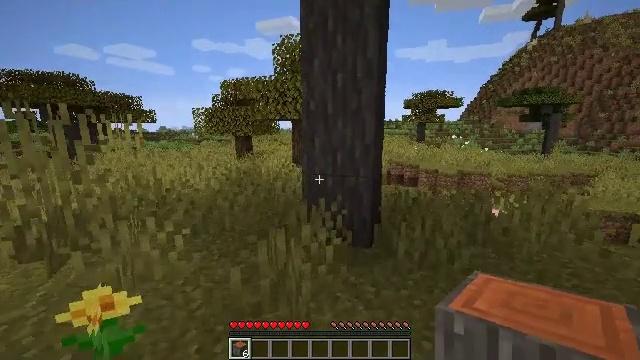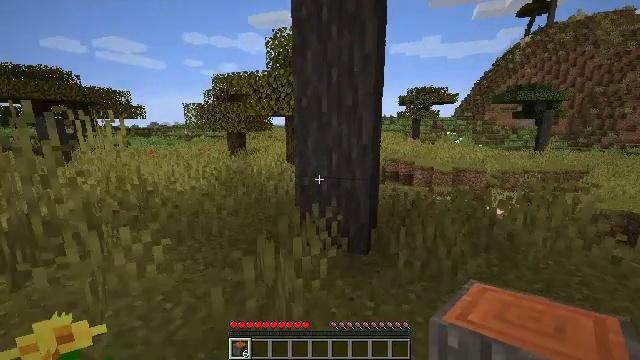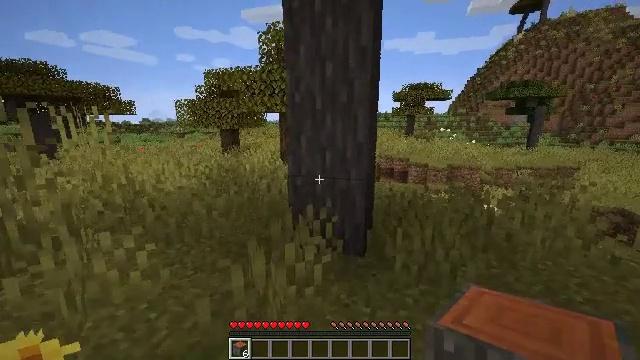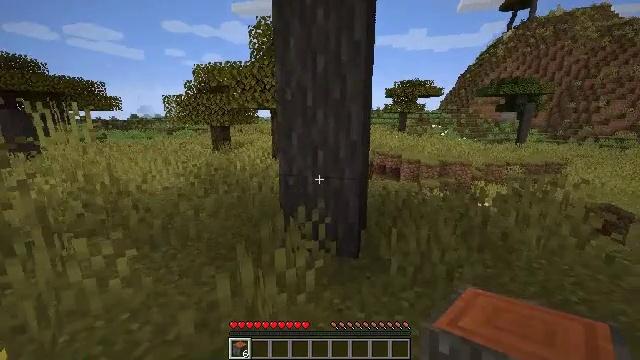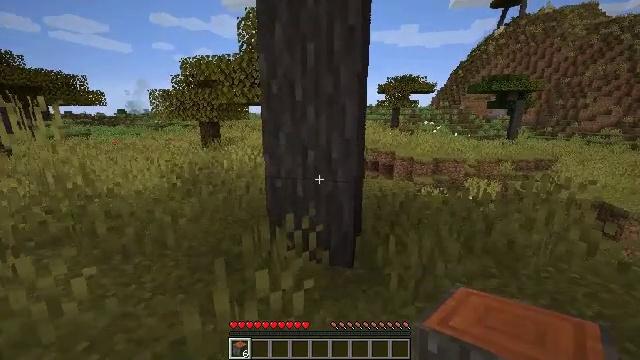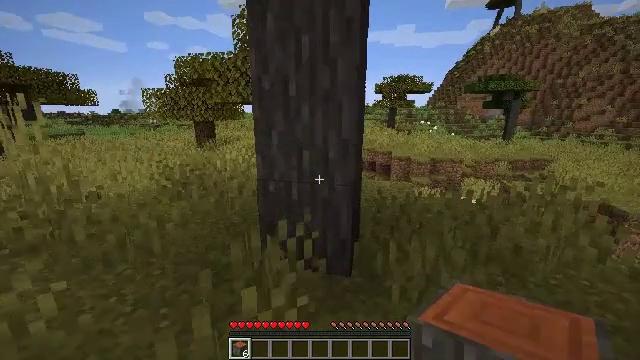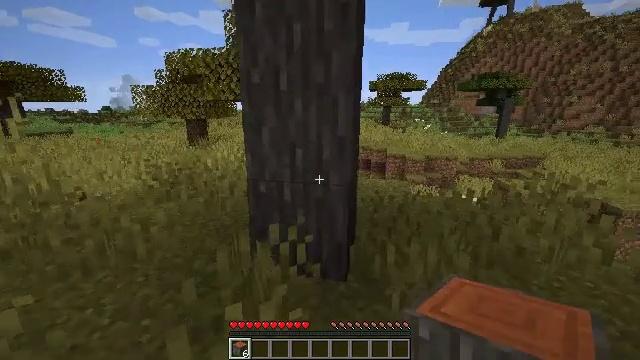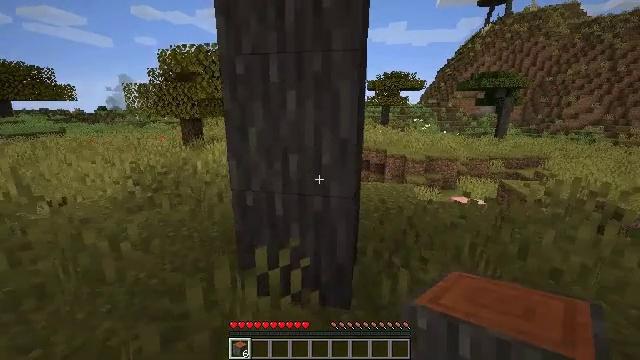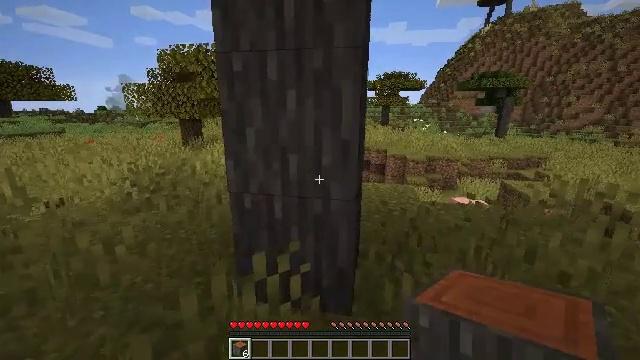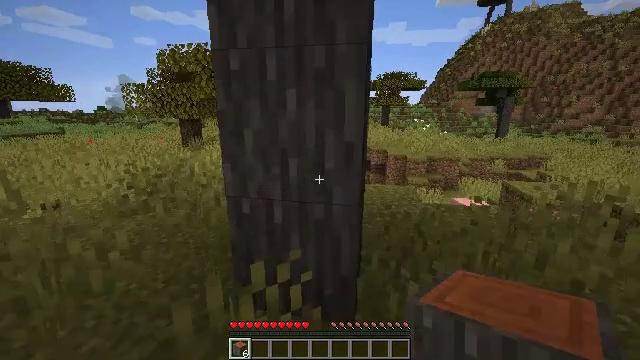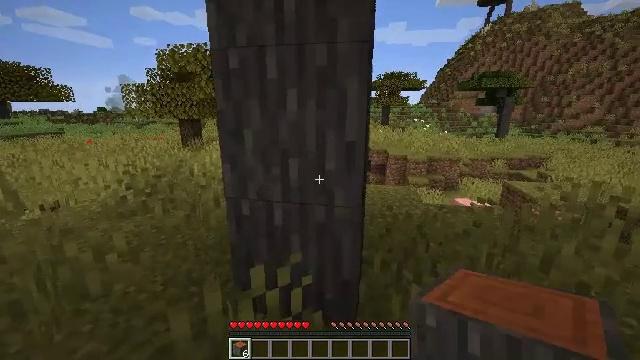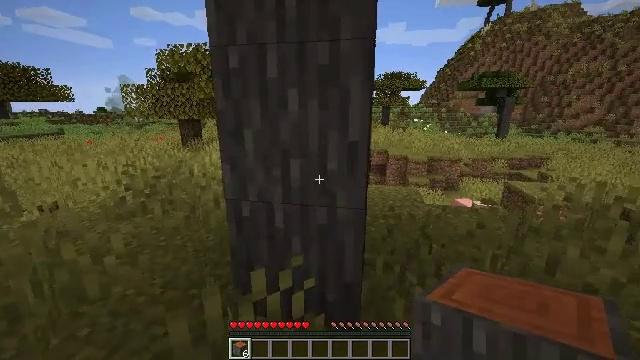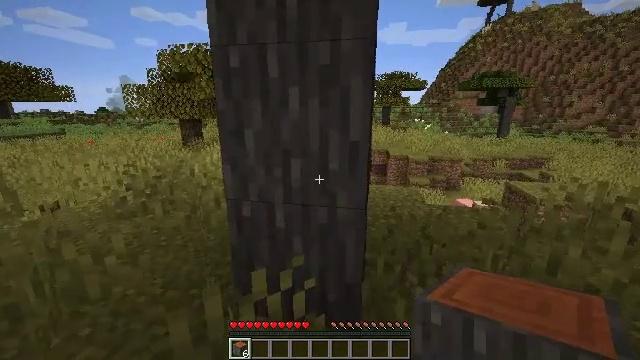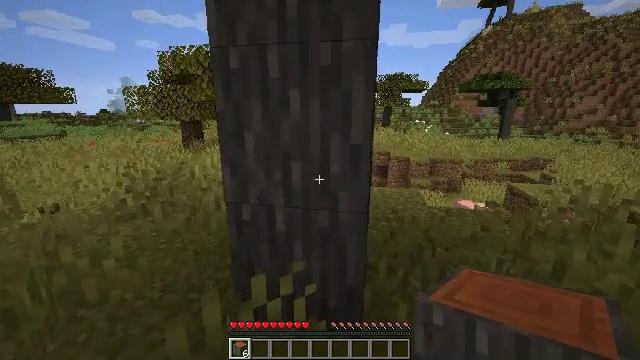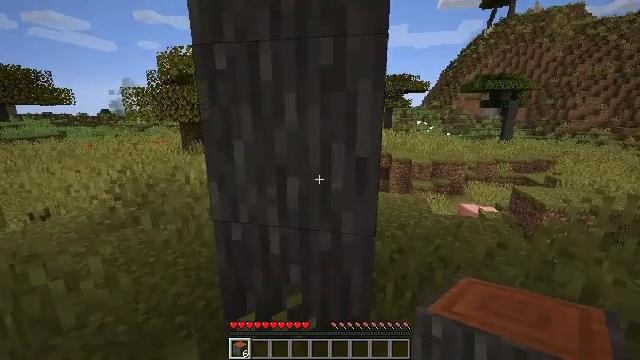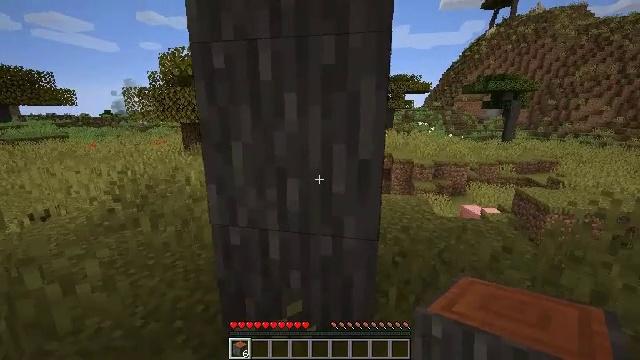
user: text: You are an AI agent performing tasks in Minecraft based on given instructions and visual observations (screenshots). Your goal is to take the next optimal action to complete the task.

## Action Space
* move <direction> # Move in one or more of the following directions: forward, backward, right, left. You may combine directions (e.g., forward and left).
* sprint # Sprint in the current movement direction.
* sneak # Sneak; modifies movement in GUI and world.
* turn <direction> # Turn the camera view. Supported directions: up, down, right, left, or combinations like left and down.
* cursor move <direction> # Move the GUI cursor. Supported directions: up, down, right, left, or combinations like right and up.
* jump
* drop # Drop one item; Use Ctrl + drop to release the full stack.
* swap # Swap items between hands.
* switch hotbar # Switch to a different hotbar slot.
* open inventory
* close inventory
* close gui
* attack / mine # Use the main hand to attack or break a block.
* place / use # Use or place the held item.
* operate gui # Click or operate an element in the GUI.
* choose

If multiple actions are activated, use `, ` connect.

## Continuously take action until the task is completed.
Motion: motion action
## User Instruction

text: Harvest the acacia log from the forest.
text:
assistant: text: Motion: move forward, turn right
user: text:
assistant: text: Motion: move forward, turn right
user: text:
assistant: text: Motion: move forward, turn right
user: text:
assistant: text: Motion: move forward, turn right
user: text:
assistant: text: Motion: move forward
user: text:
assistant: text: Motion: move forward, turn right
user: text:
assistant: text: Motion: move forward
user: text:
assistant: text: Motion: no_op
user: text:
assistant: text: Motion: no_op
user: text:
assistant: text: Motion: no_op
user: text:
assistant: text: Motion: no_op
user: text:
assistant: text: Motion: no_op
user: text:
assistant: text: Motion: move forward
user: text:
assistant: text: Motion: move forward
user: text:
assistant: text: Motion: no_op
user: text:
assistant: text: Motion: no_op
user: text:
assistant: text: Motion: turn up
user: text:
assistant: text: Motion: no_op
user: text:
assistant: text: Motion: no_op
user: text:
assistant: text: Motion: no_op
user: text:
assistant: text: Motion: attack / mine
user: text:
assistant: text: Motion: attack / mine
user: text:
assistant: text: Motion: attack / mine
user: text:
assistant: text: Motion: attack / mine
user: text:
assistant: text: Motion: attack / mine
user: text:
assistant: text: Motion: attack / mine
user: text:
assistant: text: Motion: move forward, attack / mine
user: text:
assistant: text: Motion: move forward, attack / mine
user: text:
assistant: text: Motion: move forward, attack / mine
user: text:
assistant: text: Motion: attack / mine